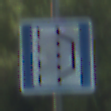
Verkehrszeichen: NothalteUndPannenbucht
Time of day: MorningAfternoon
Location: Outdoor (Urban)
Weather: PartlyCloudy
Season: NotSpecified
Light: Natural